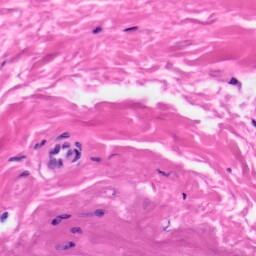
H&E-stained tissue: Skin